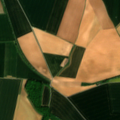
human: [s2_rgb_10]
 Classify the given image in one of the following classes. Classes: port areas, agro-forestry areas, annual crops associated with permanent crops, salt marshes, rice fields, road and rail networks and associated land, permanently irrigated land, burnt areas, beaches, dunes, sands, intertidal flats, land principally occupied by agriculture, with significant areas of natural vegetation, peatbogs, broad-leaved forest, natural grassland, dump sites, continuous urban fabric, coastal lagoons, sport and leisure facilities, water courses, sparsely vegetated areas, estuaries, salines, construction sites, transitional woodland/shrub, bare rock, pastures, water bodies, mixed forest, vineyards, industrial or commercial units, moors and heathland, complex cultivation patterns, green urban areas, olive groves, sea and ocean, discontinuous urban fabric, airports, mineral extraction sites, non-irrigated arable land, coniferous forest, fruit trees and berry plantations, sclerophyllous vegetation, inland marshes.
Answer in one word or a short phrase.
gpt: non-irrigated arable land